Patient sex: M
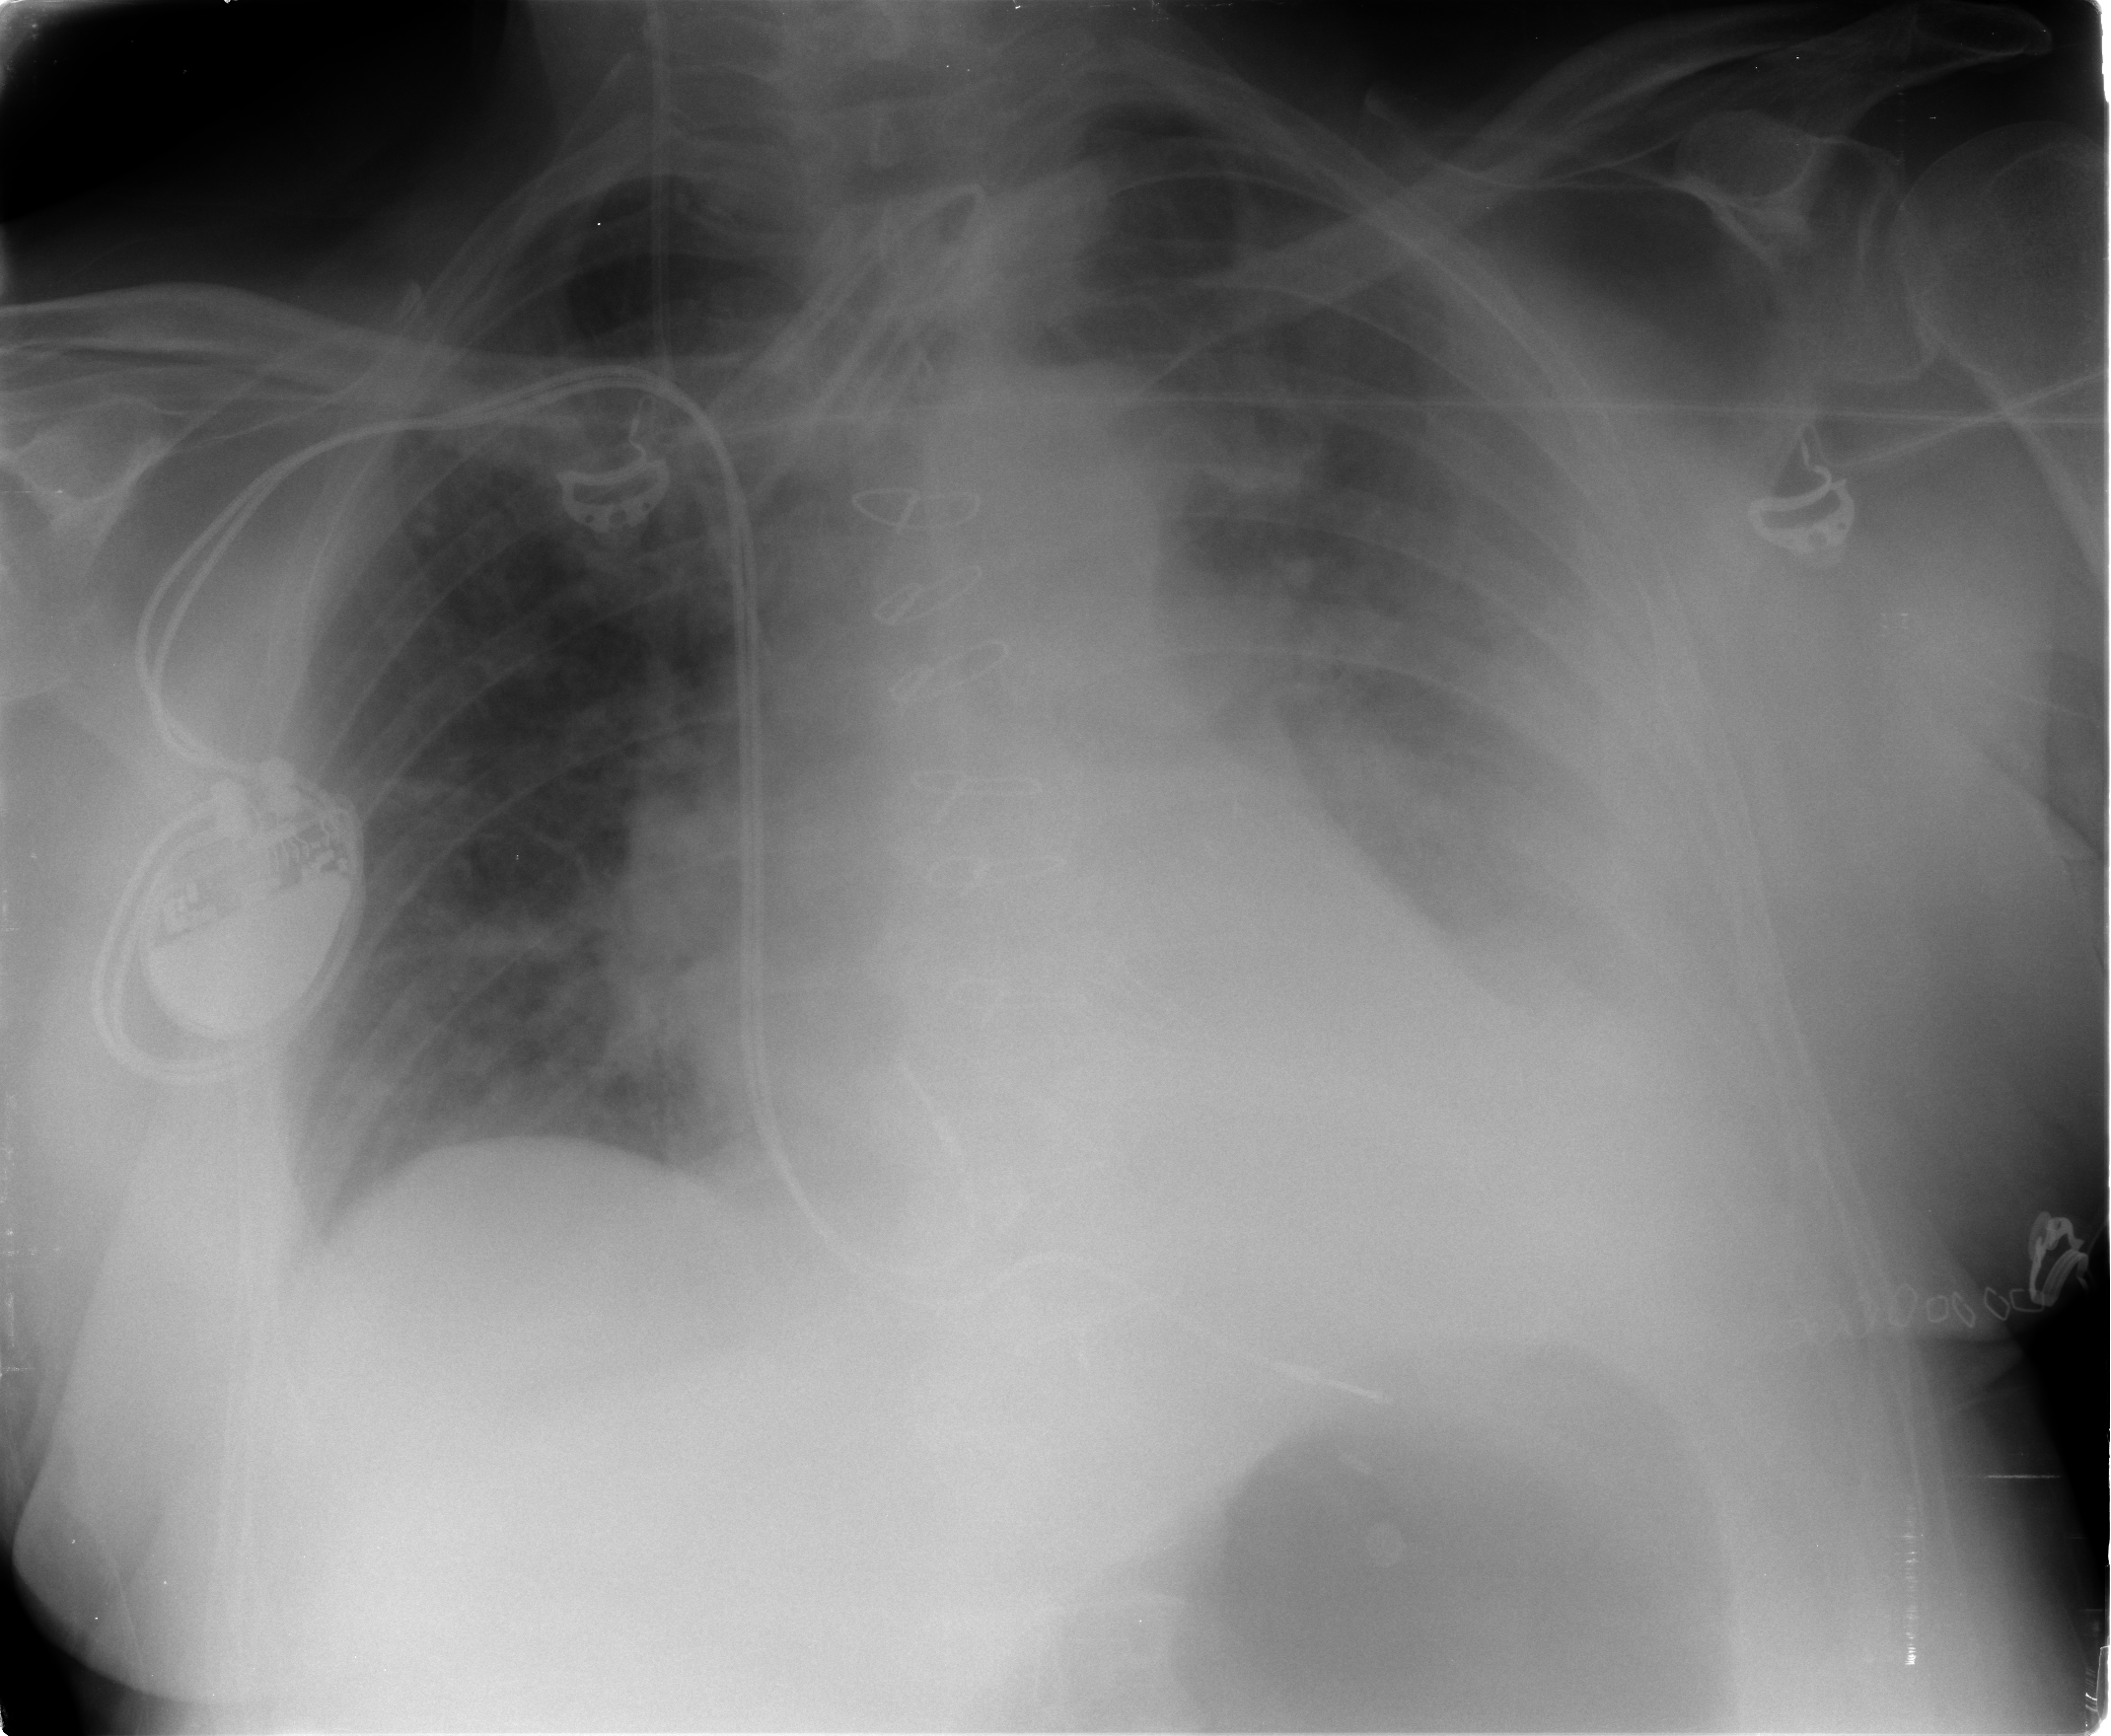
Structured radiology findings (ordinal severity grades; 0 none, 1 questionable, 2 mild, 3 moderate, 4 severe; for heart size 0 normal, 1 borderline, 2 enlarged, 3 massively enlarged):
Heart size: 0
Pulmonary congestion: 0
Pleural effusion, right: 1
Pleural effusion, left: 3
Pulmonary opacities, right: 0
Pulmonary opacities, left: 0
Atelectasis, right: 2
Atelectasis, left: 3